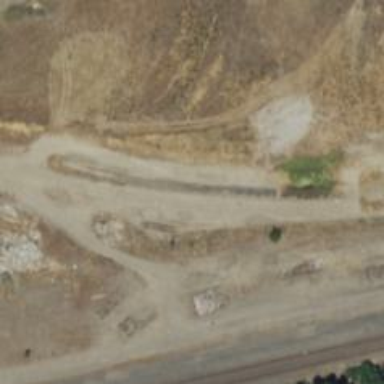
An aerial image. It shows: Disused railway yard.